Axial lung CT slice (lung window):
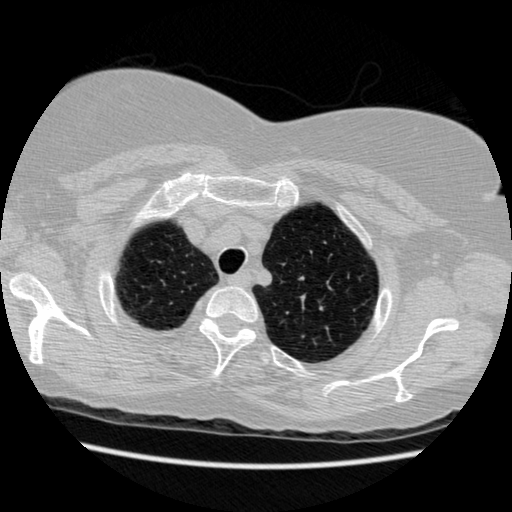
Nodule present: no